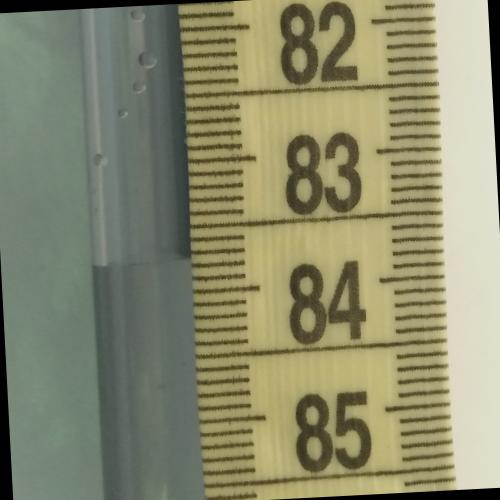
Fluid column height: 83.8 cm